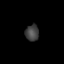
Tissue: lung
Cell type: Epithelial cells
Senescence score: 0.1933
Nuclear area (px): 216
Mean DAPI intensity: 64.866